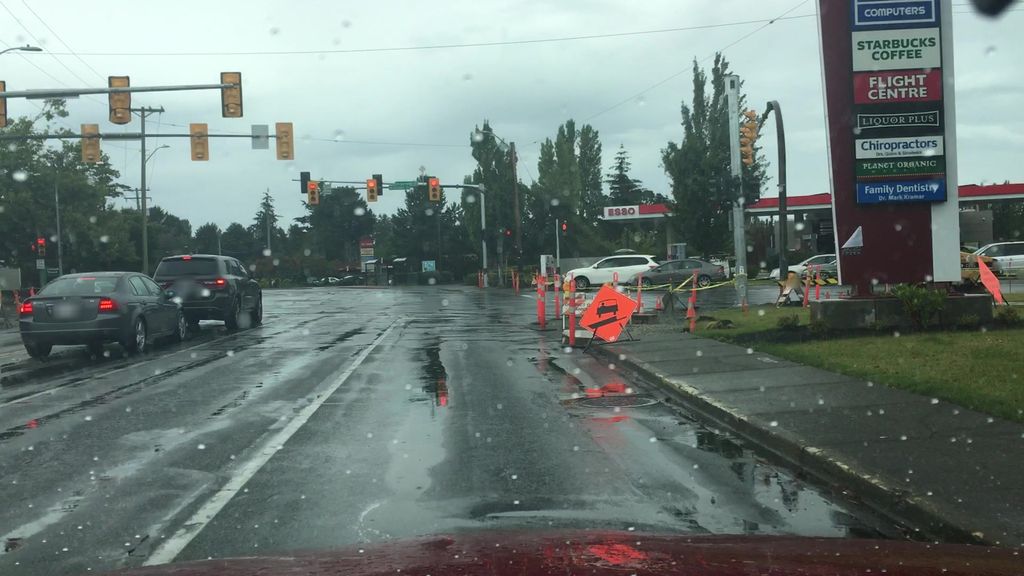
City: victoria